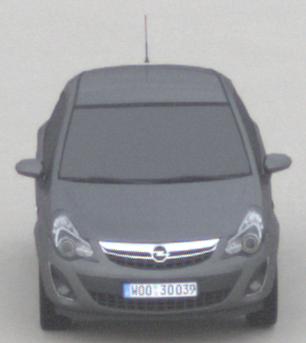
Make: Opel
Model: Corsa 1.2
Detailed model: Corsa (D)
Model produced from: 2011/01
Model produced until: 2014/08
Doors: 3
Color: gray
Road condition: dry road
Daytime: morning or afternoon
Contrast: low contrast